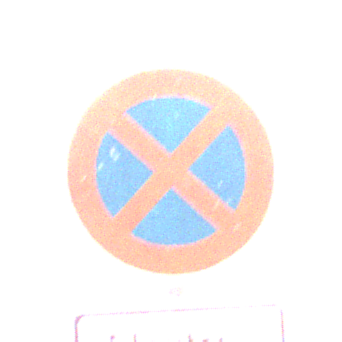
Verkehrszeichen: AbsolutesHalteverbot
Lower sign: FahrzeugeVerbaleAngabe3
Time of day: Midday
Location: Outdoor (Nature)
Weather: PartlyCloudy
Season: NotSpecified
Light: Natural